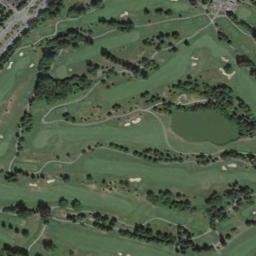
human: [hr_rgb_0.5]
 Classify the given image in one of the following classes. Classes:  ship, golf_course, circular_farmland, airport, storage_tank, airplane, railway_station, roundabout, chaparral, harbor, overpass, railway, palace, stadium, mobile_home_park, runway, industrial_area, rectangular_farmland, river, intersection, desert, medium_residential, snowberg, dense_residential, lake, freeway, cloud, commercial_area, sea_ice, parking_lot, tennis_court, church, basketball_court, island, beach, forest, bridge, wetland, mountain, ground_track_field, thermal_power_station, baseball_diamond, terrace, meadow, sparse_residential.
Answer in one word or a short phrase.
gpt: golf_course